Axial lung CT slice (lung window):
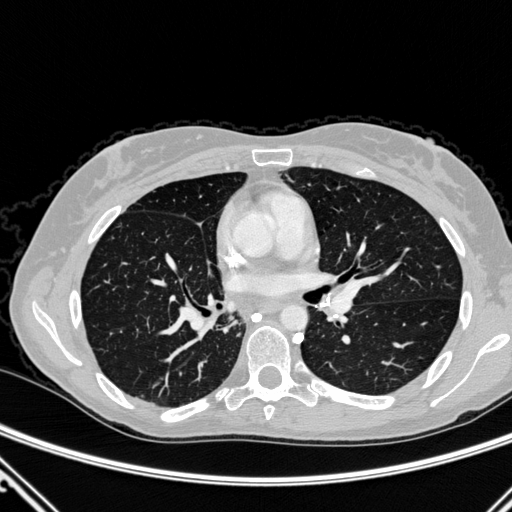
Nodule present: no